Field crop: maize
Growth stage: 1
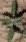
Species: atriplex